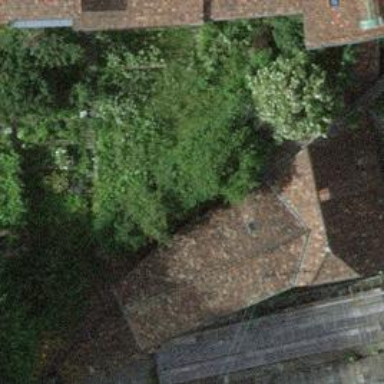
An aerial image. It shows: View of roof of building.